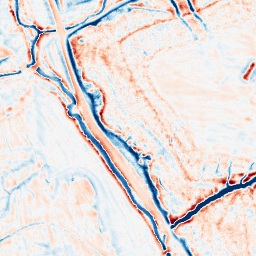
Category: edge_preserving
Decomposition family: bilateral
Decomposition parameters: d: 15
sigma_color: 75
sigma_space: 75
Upsampling method: bicubic_16x
Upsampling parameters: scale: 16
Upsampling scale: 16